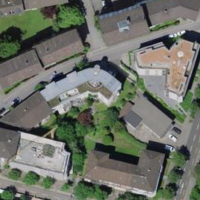
EUNIS habitat code: 54
Species observed at this site:
Zoropsis spinimana